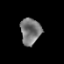
Tissue: prostate
Cell type: T cells
Senescence score: 0.3615
Nuclear area (px): 526
Mean DAPI intensity: 119.804